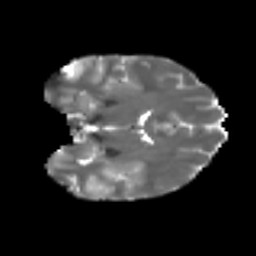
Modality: T2w
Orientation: coronal
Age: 21
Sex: female
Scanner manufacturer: ge
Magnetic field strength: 3 T
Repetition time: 7.8 s
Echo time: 0.0607 s